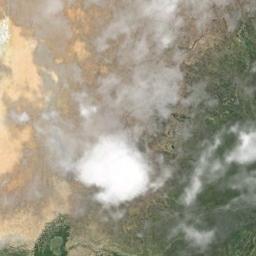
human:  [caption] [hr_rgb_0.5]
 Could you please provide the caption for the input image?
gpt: The white cloud is above bare and green land .

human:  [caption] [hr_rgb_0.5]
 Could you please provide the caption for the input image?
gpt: A large cloud of white clouds floated over the farmland .

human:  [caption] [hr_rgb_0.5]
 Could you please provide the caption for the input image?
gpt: White clouds on the ground where green and yellow intersect .

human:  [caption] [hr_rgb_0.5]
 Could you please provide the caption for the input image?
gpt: The stratus clouds and cumulus clouds are located above the land covered by dense vegetation and the wasteland .

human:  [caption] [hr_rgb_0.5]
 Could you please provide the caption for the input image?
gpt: A few slices of white clouds over a wasteland .